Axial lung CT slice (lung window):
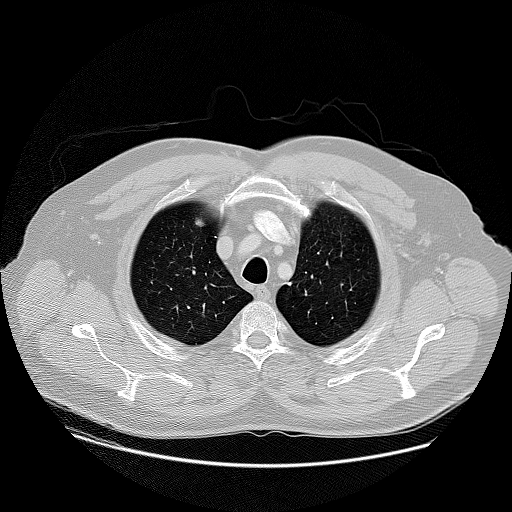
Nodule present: yes
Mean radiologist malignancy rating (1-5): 1